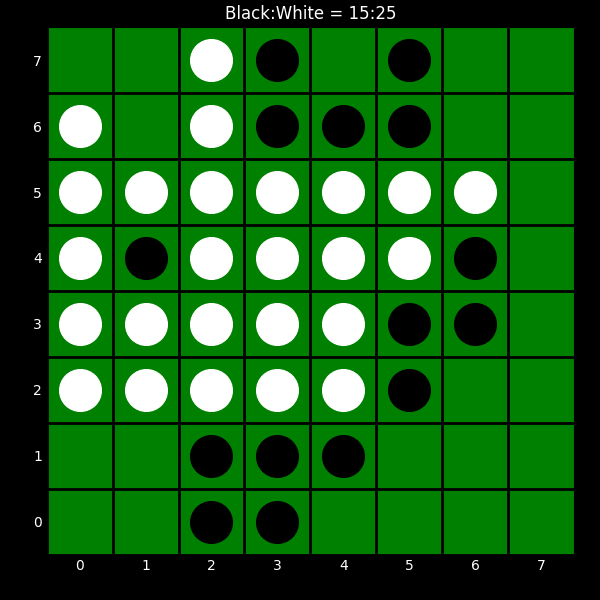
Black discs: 15
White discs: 25